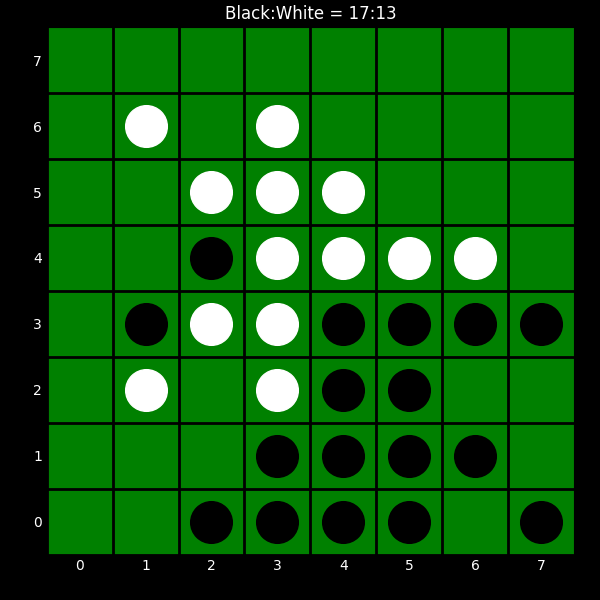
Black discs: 17
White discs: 13